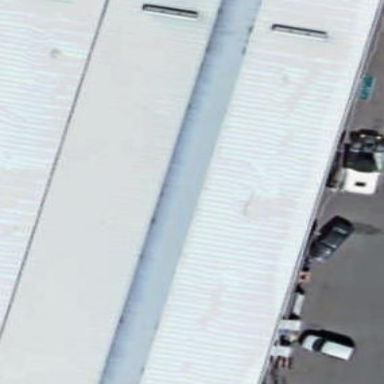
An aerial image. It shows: Warehouse building.